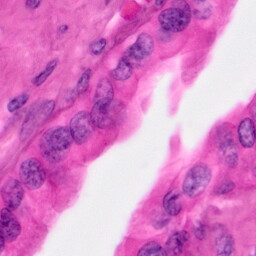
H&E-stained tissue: Pancreatic